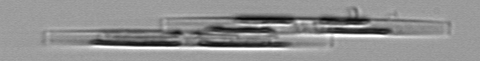
Label: Bacillaria